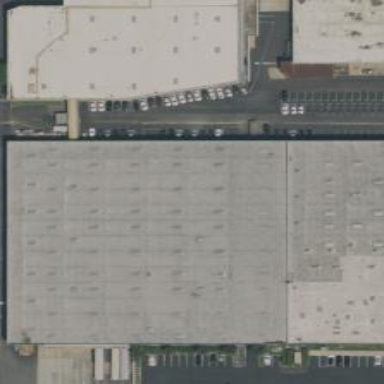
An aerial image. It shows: Warehouse building.